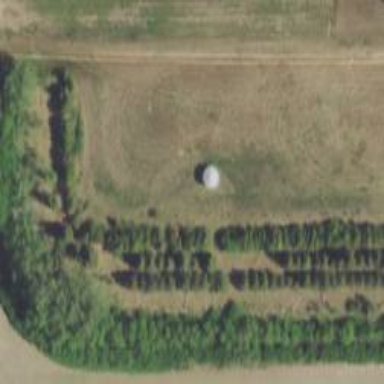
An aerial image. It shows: Silo.